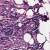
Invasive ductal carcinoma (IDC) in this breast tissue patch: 1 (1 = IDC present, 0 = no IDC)